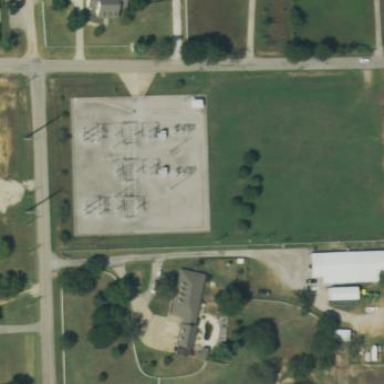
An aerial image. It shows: Outdoor distribution power substation.